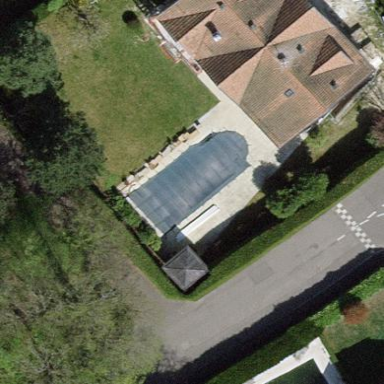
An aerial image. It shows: Swimming pool located in leisure land.